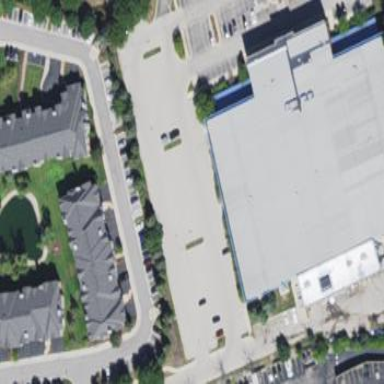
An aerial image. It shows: Commercial building next to ice rink.